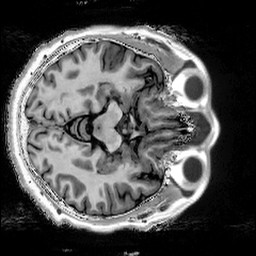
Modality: T1w
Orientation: axial
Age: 63
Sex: male
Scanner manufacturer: siemens
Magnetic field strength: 3 T
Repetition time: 5 s
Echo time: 0.00298 s